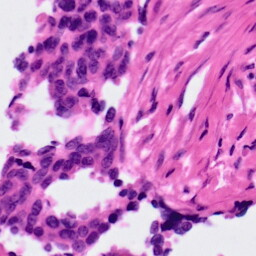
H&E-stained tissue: Ovarian